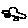
Label: car